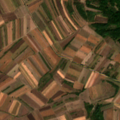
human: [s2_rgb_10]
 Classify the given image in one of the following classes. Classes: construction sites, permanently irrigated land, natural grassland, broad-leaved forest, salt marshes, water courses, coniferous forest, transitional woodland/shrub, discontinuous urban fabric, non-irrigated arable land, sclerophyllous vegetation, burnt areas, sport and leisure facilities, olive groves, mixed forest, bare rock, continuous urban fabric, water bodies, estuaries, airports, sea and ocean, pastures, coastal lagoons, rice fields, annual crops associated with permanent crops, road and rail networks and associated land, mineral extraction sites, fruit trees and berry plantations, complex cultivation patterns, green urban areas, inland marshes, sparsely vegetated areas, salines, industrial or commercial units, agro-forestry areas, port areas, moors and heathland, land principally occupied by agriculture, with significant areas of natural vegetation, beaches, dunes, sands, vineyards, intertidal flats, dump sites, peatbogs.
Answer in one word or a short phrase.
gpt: non-irrigated arable land, land principally occupied by agriculture, with significant areas of natural vegetation, broad-leaved forest